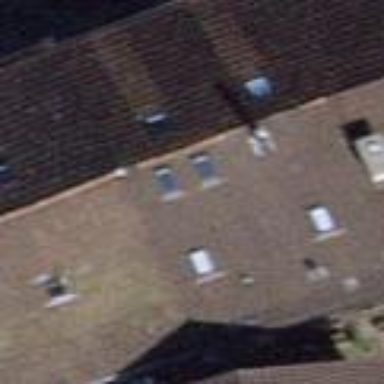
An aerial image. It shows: Terrace building.